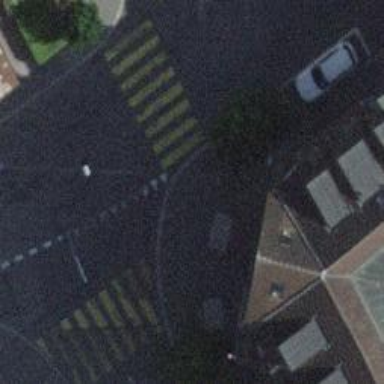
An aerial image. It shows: Kerb barrier.